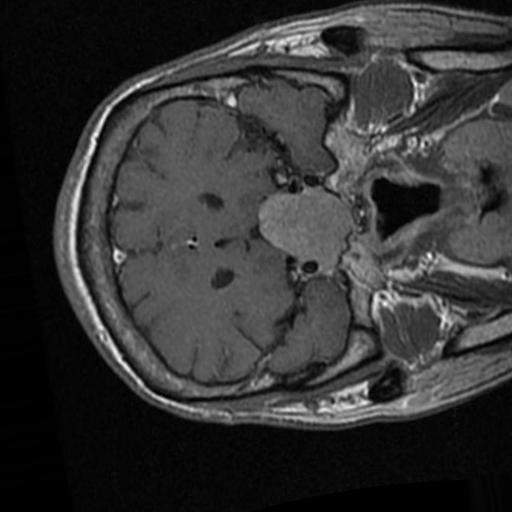
Label: brain_tumor